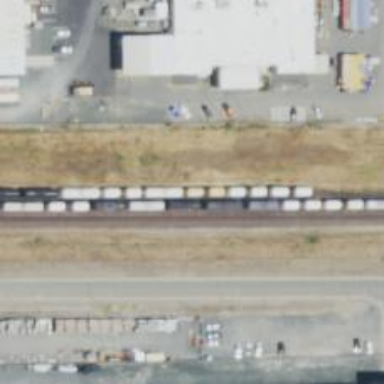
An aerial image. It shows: Railway siding with rails.